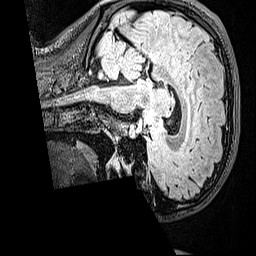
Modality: FLAIR
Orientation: sagittal
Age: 21
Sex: female
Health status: healthy
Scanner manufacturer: siemens
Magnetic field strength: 3 T
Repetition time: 5 s
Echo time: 0.388 s